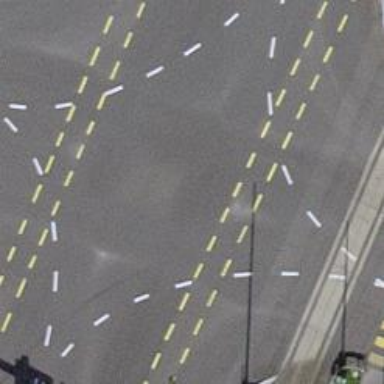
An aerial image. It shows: Road with traffic signals.